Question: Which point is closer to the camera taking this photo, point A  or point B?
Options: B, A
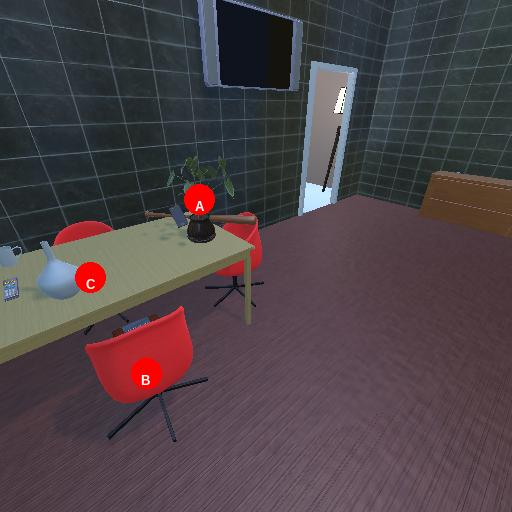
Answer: B